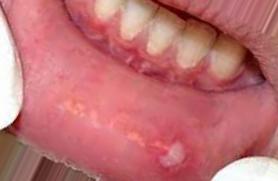
Condition: Mouth Ulcer